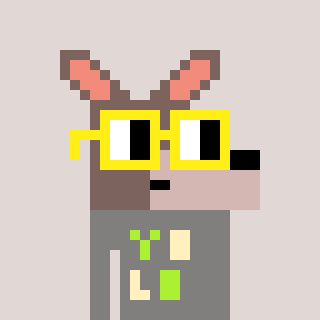
a pixel art character with square yellow glasses, a kangaroo-shaped head and a bluegrey-colored body on a warm background